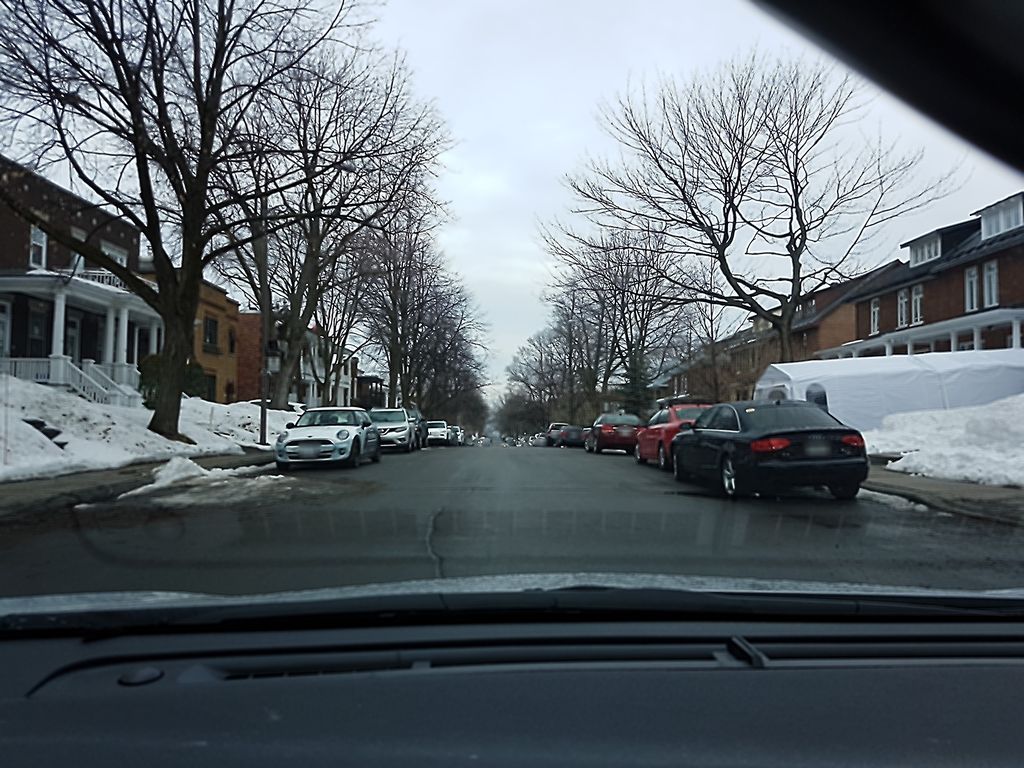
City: quebec_city